Question: I have an image as below. It is 2579*2388 pixels. Lets assume that it's bottom left corner is at 0,0. From that image I want to create multiple images as follows and save them in the working folder. Each image will have size of 100*100 pixels. Each image will be saved by it's bottom left hand coordinates.
1. first image will have its bottom left hand corner at 0,0. Top right hand corner will be at 100,100 and the image will be saved as 0-0.jpg
2. second will have its bottom left hand corner at 10,0. Top right hand corner will be at 110,100 and the image will be saved as 10-0.jpg
3. Once the bottom row is completed, Y coordinate will move by 10. In case of second row, the first image will be at 0,10 and that image will be saved as 0-10.jpg
what is the fastest way to do this? is there any R package which could do it very fast?
I understand that in the case of the current image, it will split it into around 257*238 images. But I have sufficient disk space and i need each image to perform text detection.

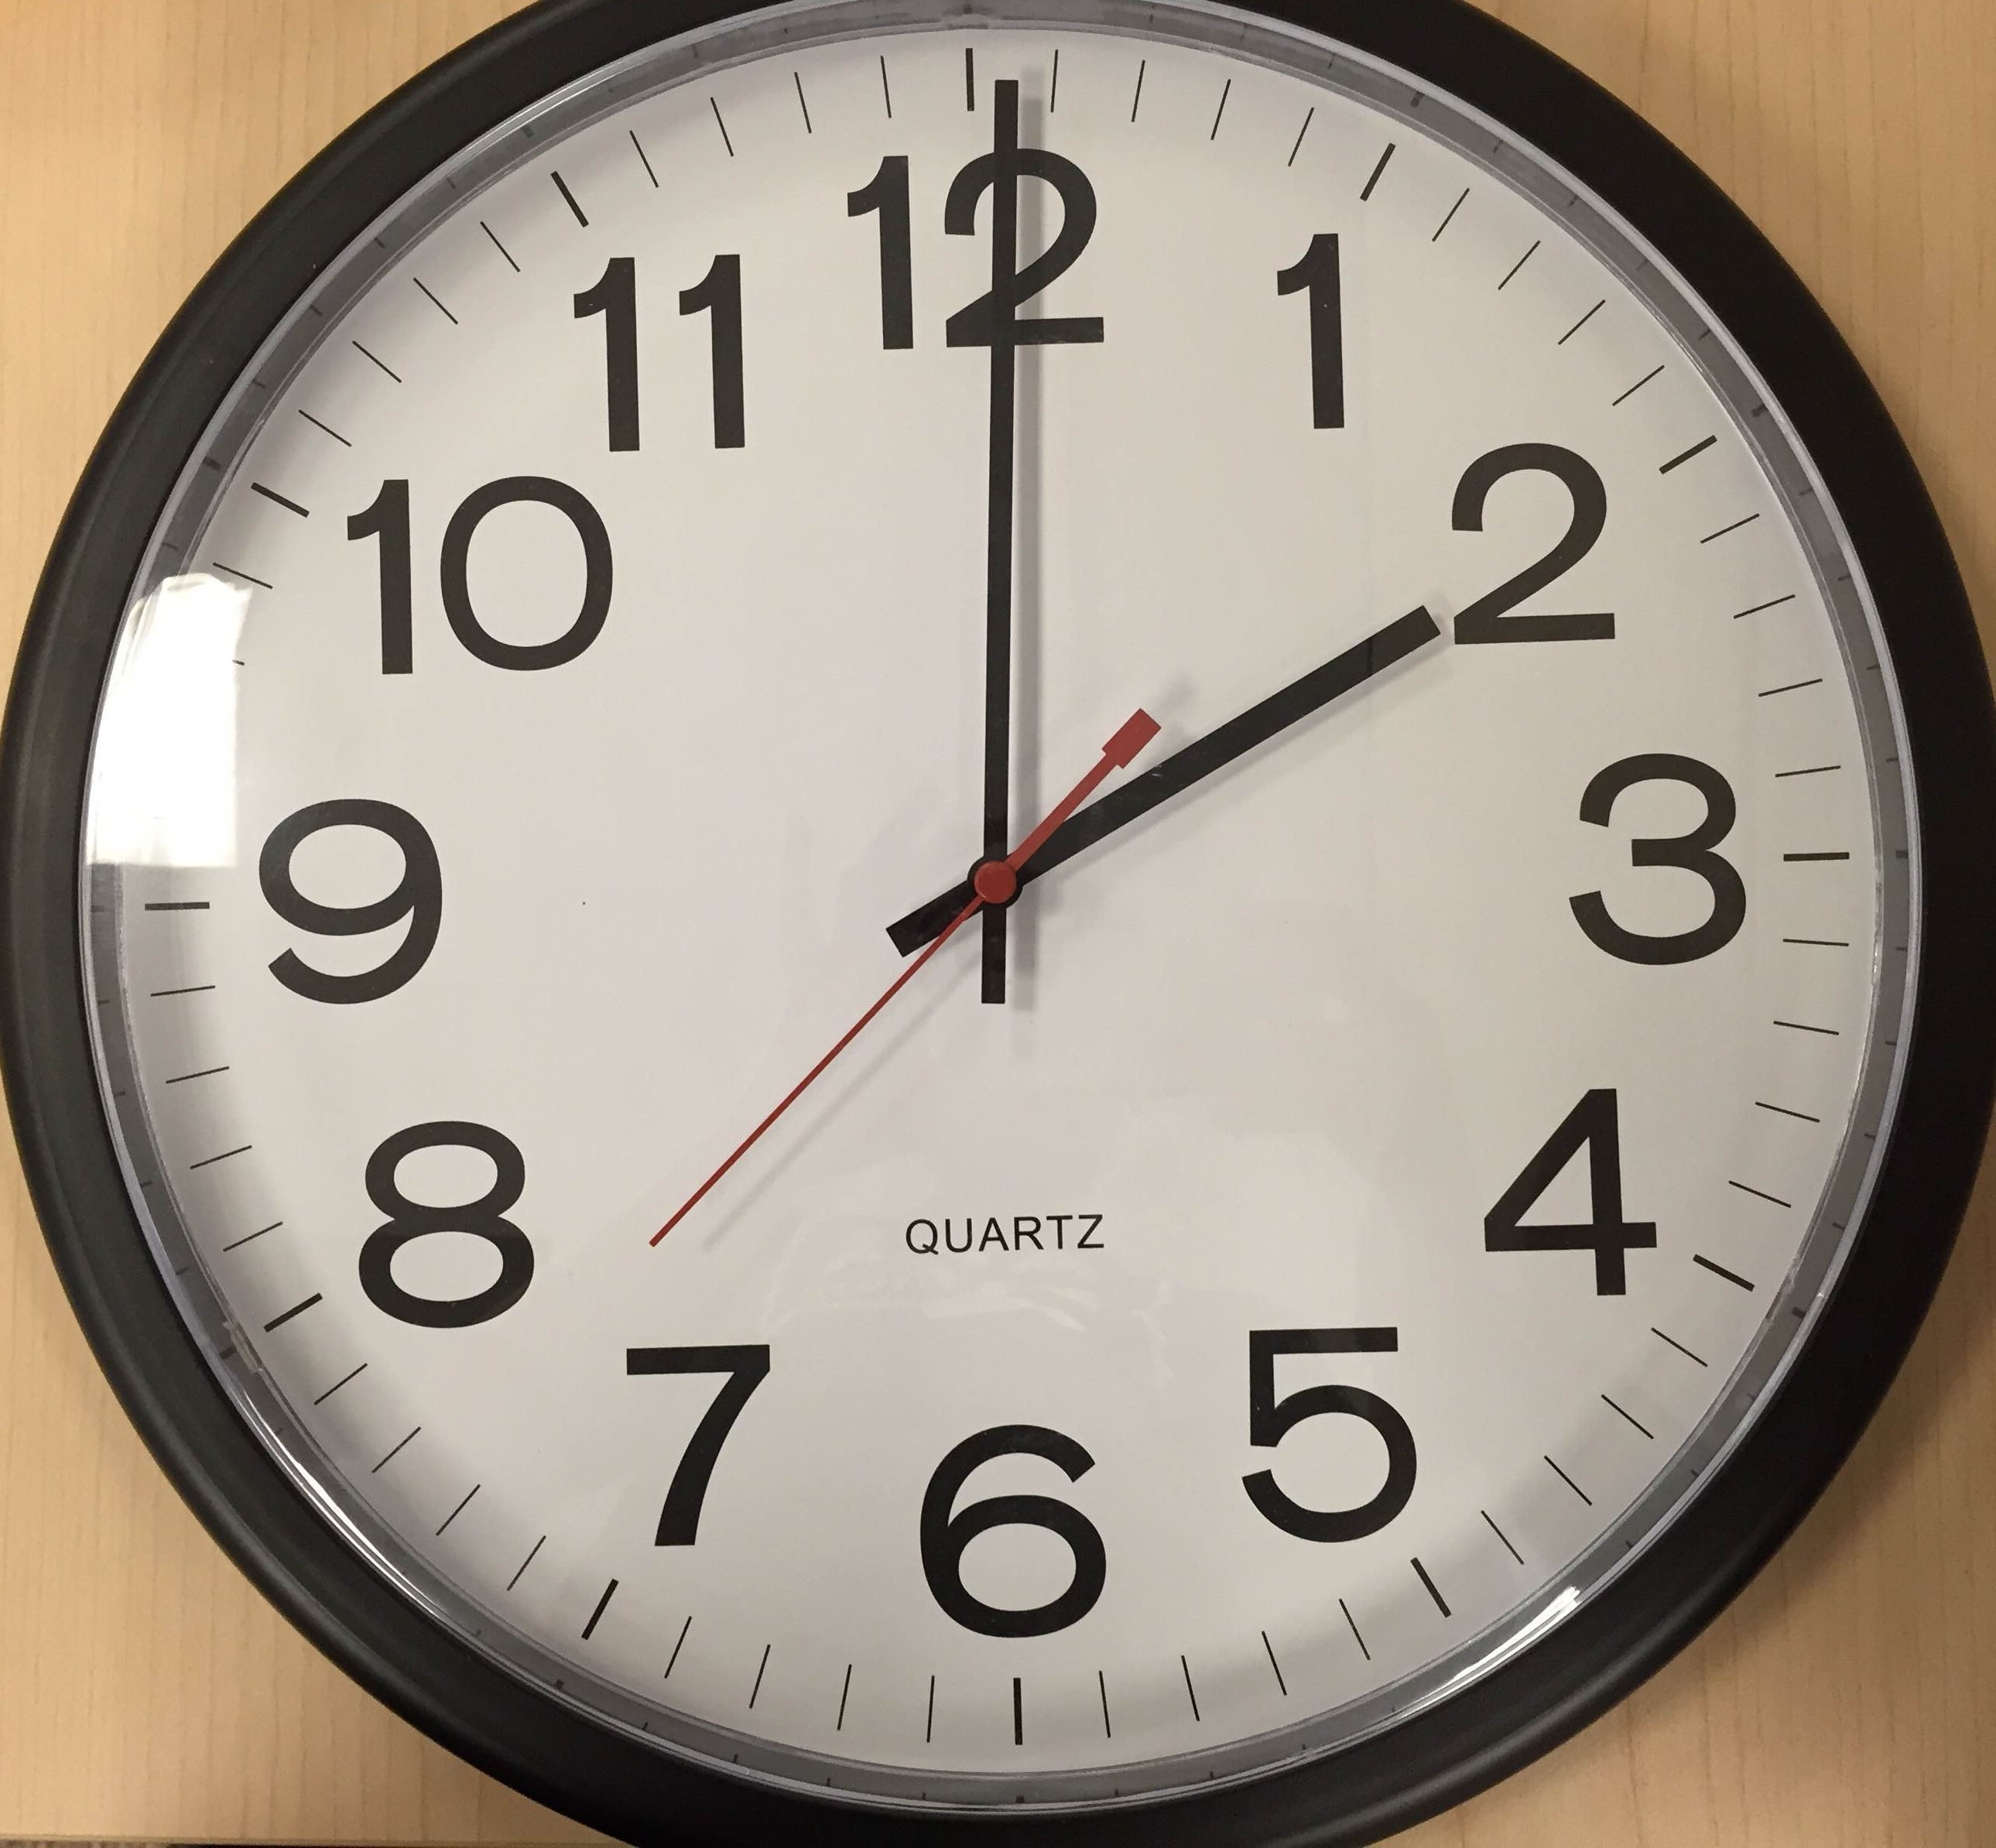
Answer: Here another approach using "raster" package. The function spatially aggregates the raster to be chopped, the aggregated raster cells are turned into polygons, then each polygon's extent is used to crop the input raster.
I am sure there are sophisticated and compact ways to do this but this approach works for me and I found it intuitive as well. I hope you find it useful too. Notice Part 4 & 5 below are only for testing and they are not part of the function.
<URL>
# Part 1: Load and plot sample raster data
'''
logo <- raster(system.file("external/rlogo.grd", package="raster"))
plot(logo,axes=F,legend=F,bty="n",box=FALSE)
'''
# Part 2: The function itself:
'''
# The function spatially aggregates the original raster
# it turns each aggregated cell into a polygon
# then the extent of each polygon is used to crop
# the original raster.
# The function returns a list with all the pieces
# in case you want to keep them in the memory.
# it saves and plots each piece
# The arguments are:
# raster = raster to be chopped (raster object)
# ppside = pieces per side (integer)
# save = write raster (TRUE or FALSE)
# plot = do you want to plot the output? (TRUE or FALSE)
SplitRas <- function(raster,ppside,save,plot){
h <- ceiling(ncol(raster)/ppside)
v <- ceiling(nrow(raster)/ppside)
agg <- aggregate(raster,fact=c(h,v))
agg[] <- 1:ncell(agg)
agg_poly <- rasterToPolygons(agg)
names(agg_poly) <- "polis"
r_list <- list()
for(i in 1:ncell(agg)){
e1 <- extent(agg_poly[agg_poly$polis==i,])
r_list[[i]] <- crop(raster,e1)
}
if(save==T){
for(i in 1:length(r_list)){
writeRaster(r_list[[i]],filename=paste("SplitRas",i,sep=""),
format="GTiff",datatype="FLT4S",overwrite=TRUE)
}
}
if(plot==T){
par(mfrow=c(ppside,ppside))
for(i in 1:length(r_list)){
plot(r_list[[i]],axes=F,legend=F,bty="n",box=FALSE)
}
}
return(r_list)
}
'''
# Part 3: Test the function
'''
SplitRas(raster=logo,ppside=3,save=TRUE,plot=TRUE)
# in this example we chopped the raster in 3 pieces per side
# so 9 pieces in total
# now the raster pieces should be ready
# to be processed in the default directory
# A feature I like about this function is that it plots
# the pieces in the original order.
'''
# Part 4: Run a code on each piece & save them back in directory
'''
# notice if you cropped a rasterbrick
# use "brick" instead of "raster" to read
# the piece back in R
list2 <- list()
for(i in 1:9){ # change this 9 depending on your number of pieces
rx <- raster(paste("SplitRas",i,".tif",sep=""))
# piece_processed <- HERE YOU RUN YOUR CODE
writeRaster(piece_processed,filename=paste("SplitRas",i,sep=""),
format="GTiff",datatype="FLT4S",overwrite=TRUE)
}
# once a code has been ran on those pieces
# we save them back in the directory
# with the same name for convenience
'''
# Part 5: Let us put the pieces back together
'''
# read each piece back in R
list2 <- list()
for(i in 1:9){ # change this 9 depending on your number of pieces
rx <- raster(paste("SplitRas",i,".tif",sep=""))
list2[[i]] <- rx
}
# mosaic them, plot mosaic & save output
list2$fun <- max
rast.mosaic <- do.call(mosaic,list2)
plot(rast.mosaic,axes=F,legend=F,bty="n",box=FALSE)
writeRaster(rast.mosaic,filename=paste("Mosaicked_ras",sep=""),
format="GTiff",datatype="FLT4S",overwrite=TRUE)
'''